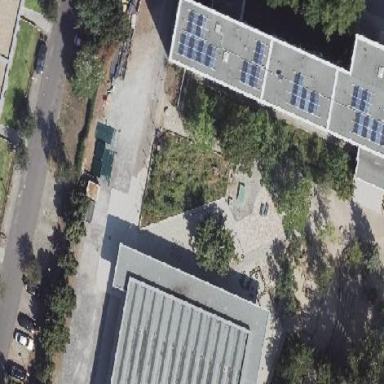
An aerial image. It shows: View of roof of building.